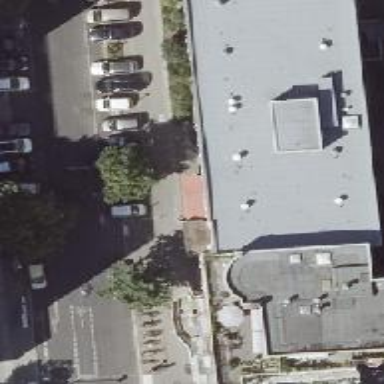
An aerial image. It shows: Clothing store.